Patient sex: F
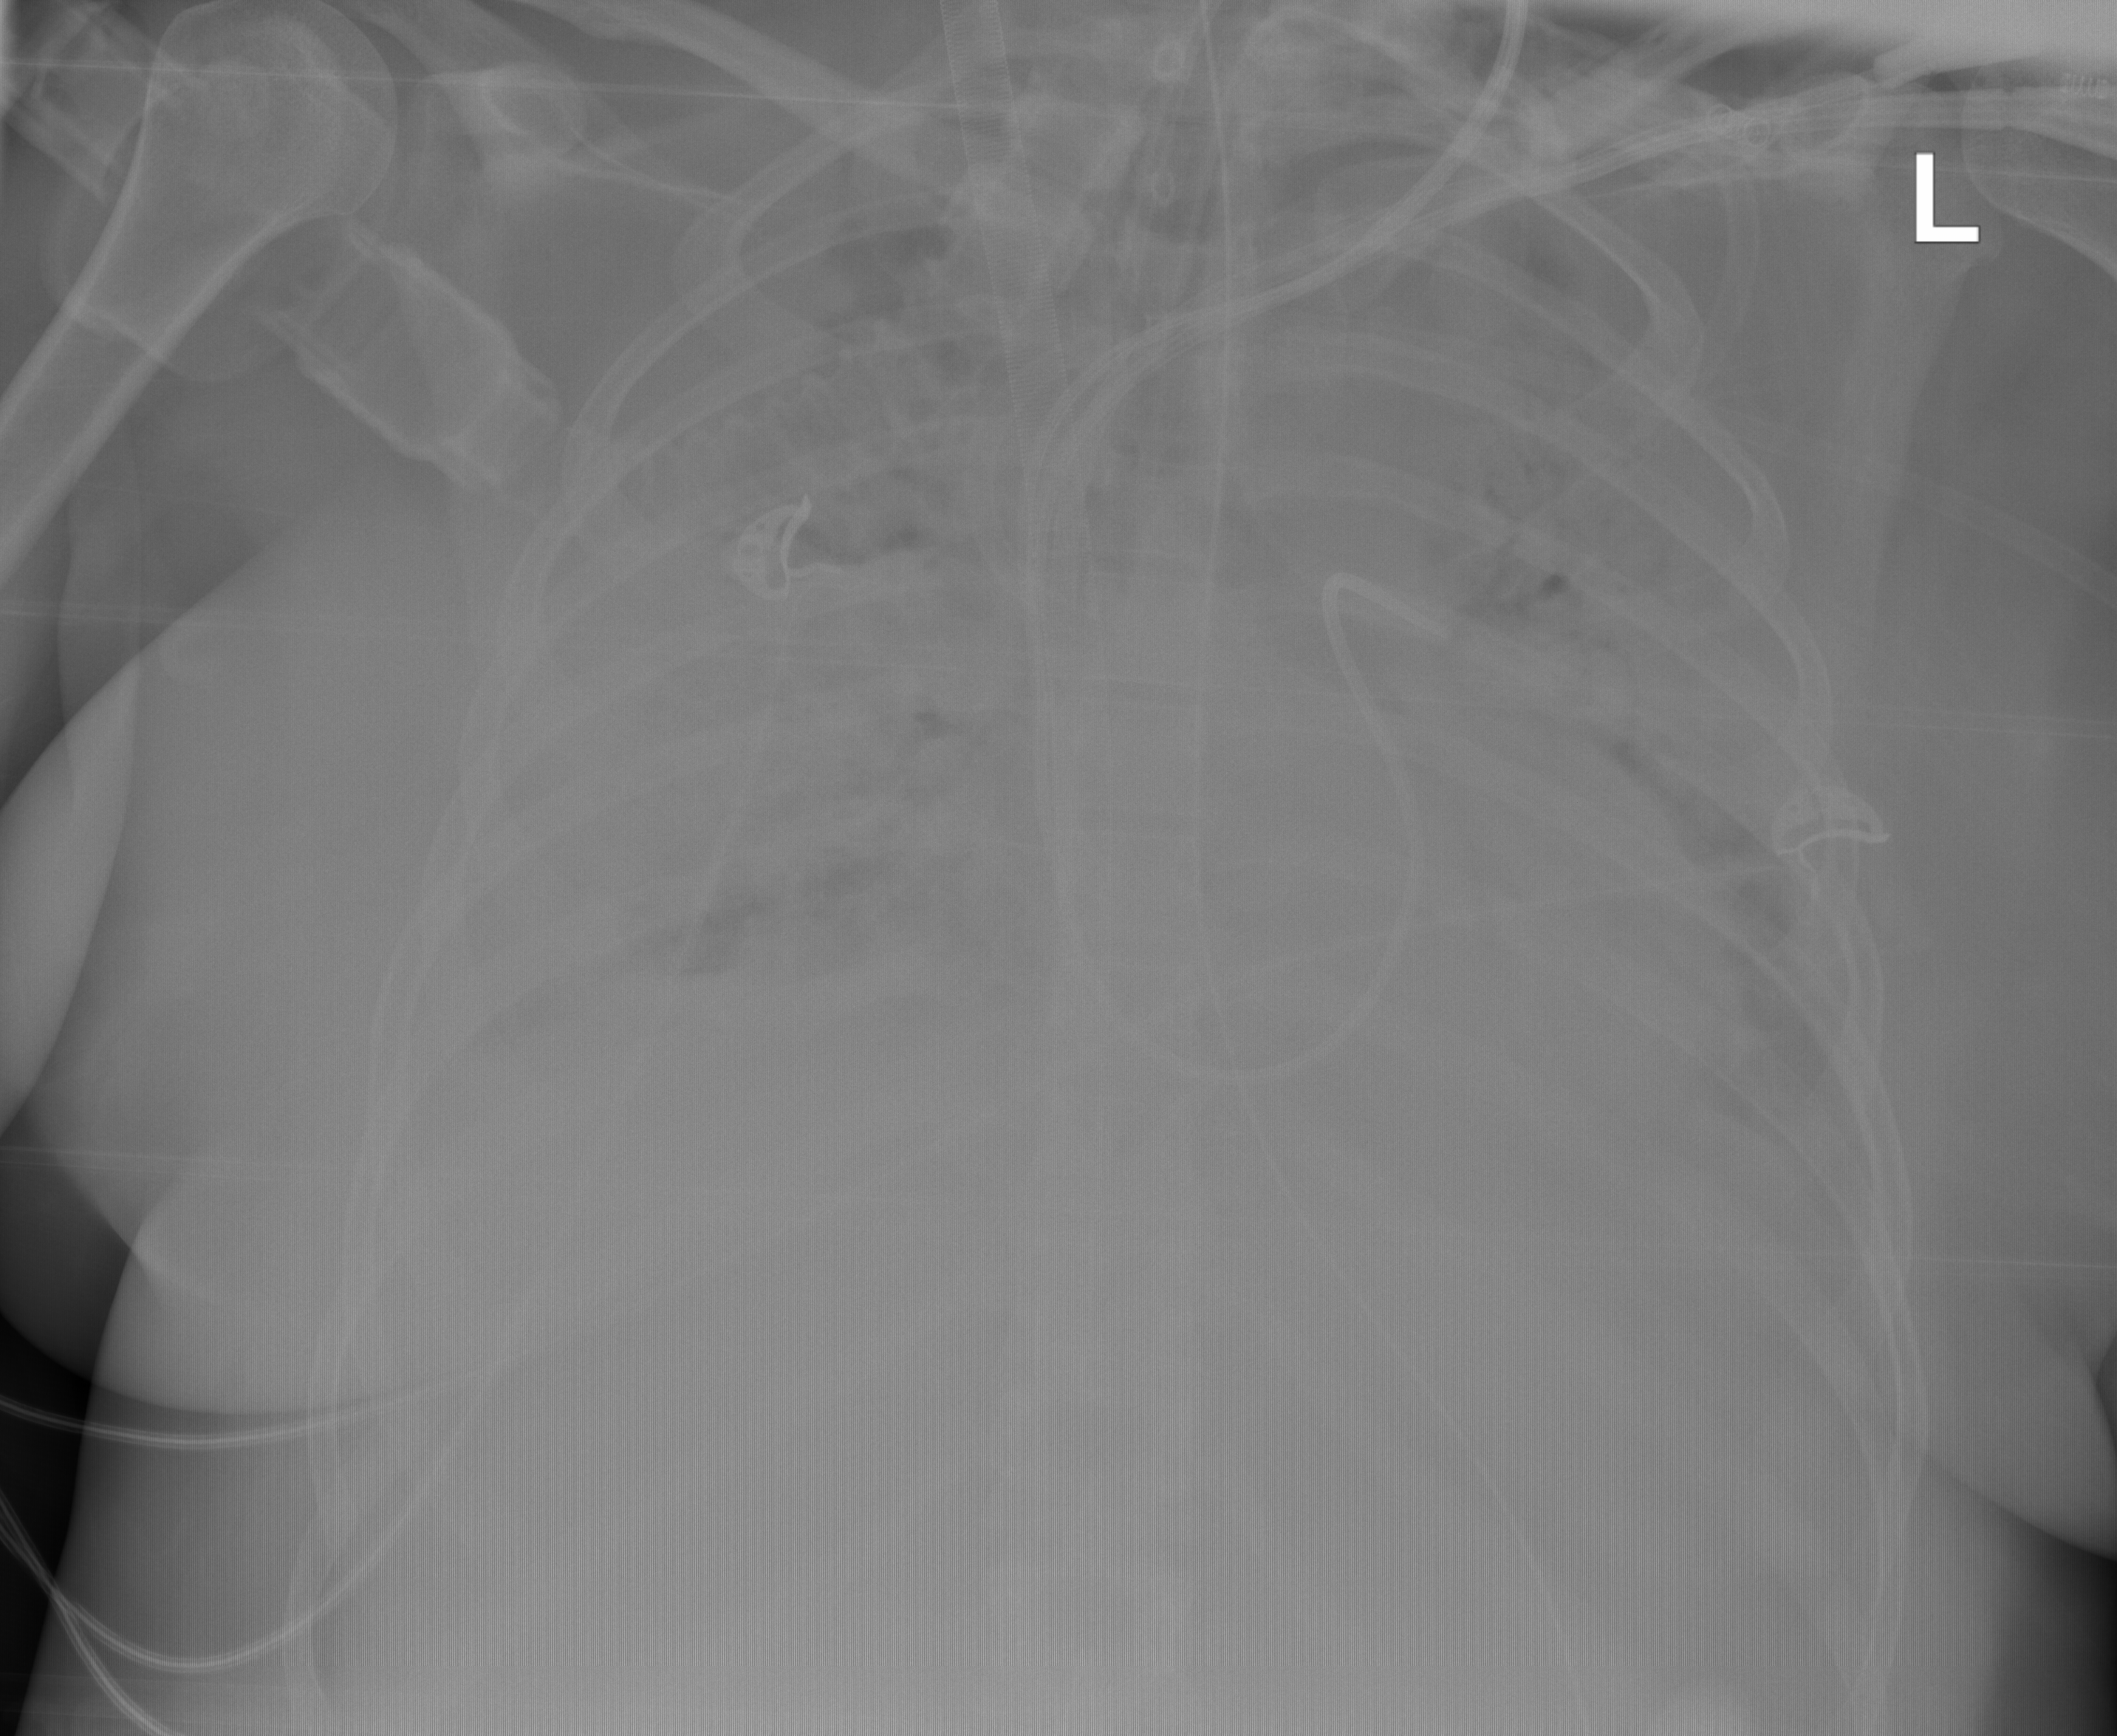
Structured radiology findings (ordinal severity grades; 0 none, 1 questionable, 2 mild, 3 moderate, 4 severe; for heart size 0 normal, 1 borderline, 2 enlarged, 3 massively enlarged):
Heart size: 1
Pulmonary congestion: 1
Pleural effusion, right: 0
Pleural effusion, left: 0
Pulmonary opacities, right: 4
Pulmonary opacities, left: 4
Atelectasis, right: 4
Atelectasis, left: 4